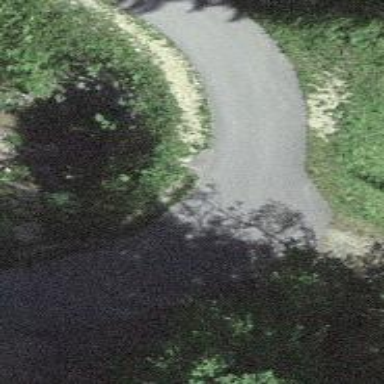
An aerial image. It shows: Culvert tunnel.